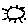
Label: sun